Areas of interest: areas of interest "Car Dealership"
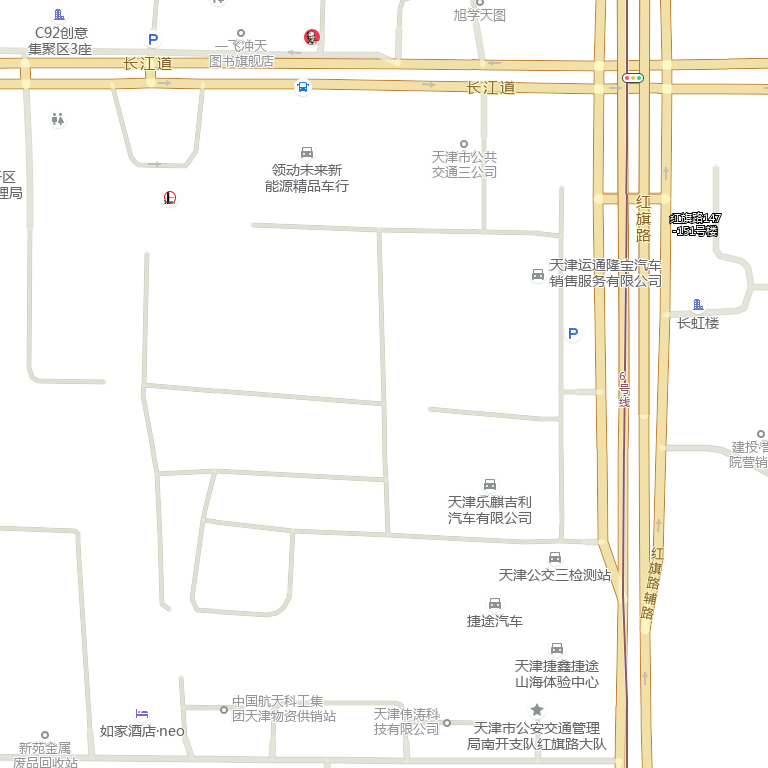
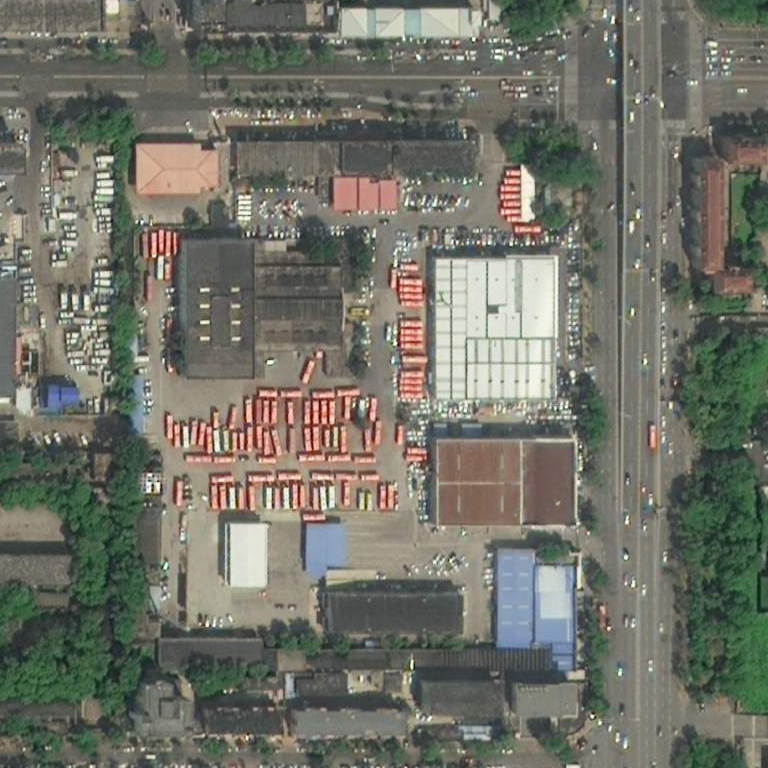